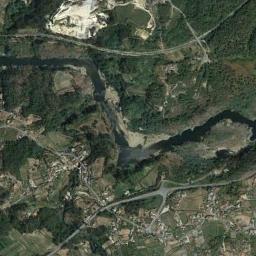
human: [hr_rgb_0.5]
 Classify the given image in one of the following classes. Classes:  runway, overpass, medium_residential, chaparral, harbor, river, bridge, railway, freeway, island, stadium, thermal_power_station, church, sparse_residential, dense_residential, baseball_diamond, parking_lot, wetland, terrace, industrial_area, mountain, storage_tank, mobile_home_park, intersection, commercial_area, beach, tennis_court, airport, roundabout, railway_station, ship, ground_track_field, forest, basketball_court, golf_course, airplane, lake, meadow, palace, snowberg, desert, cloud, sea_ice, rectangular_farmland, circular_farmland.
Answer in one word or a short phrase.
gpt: river